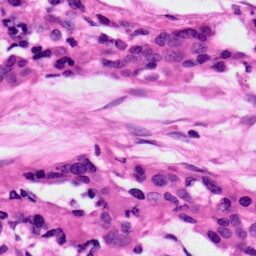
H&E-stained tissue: Ovarian